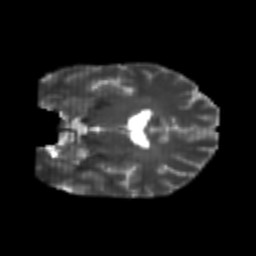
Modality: T2w
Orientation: coronal
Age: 24
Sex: male
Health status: healthy
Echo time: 0.074 s